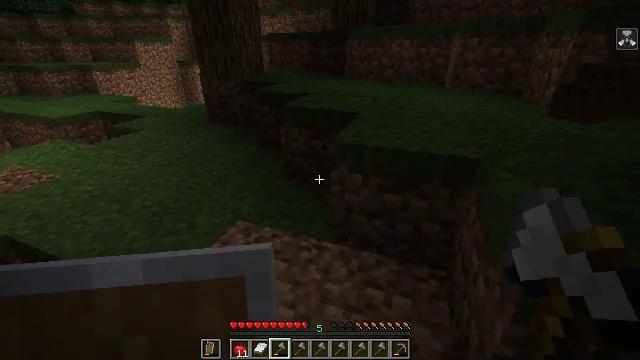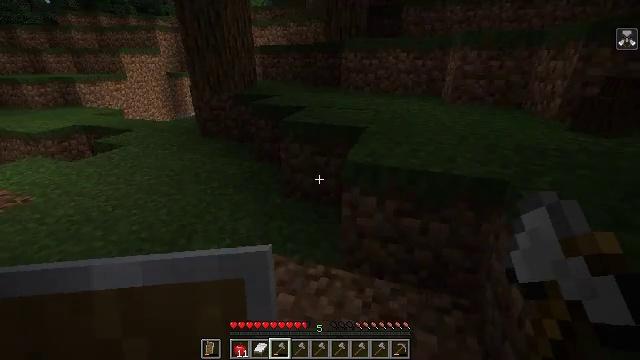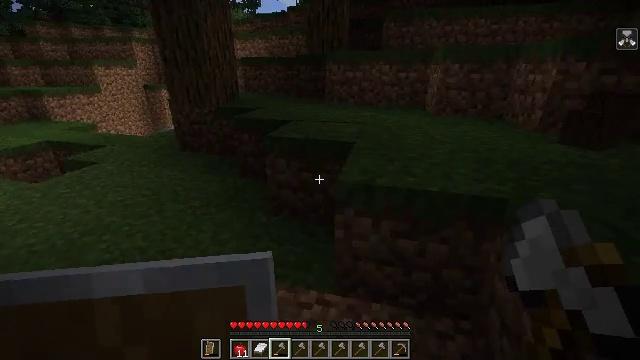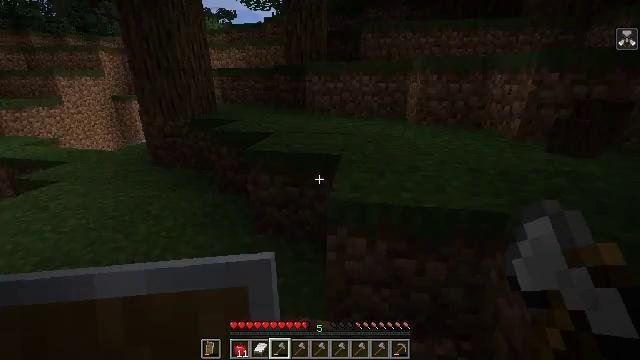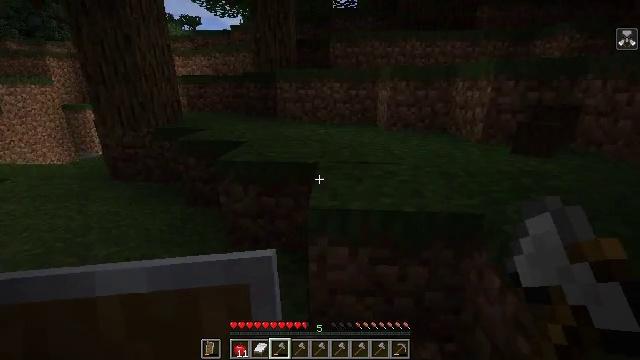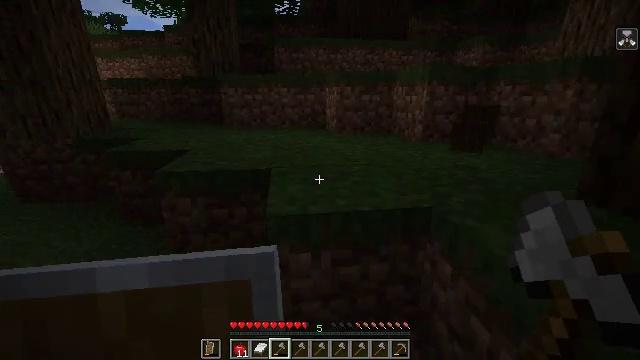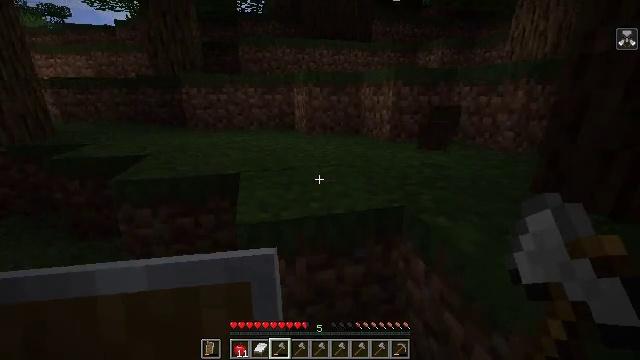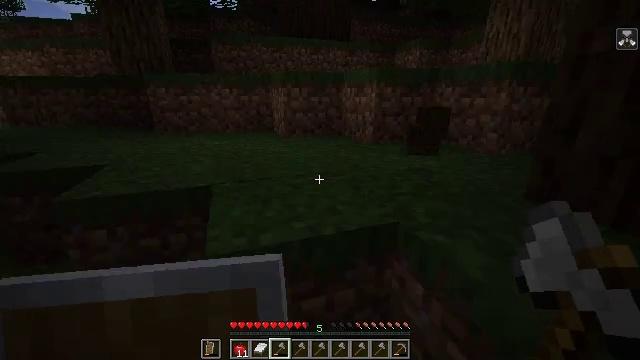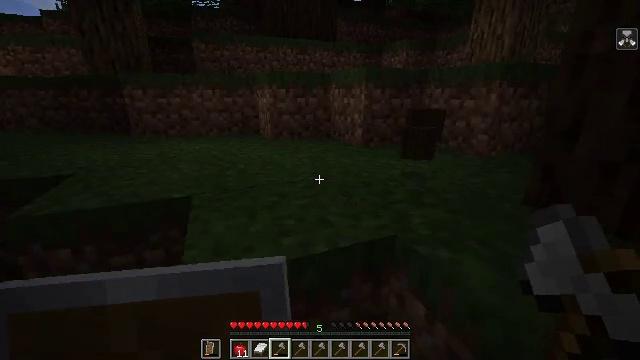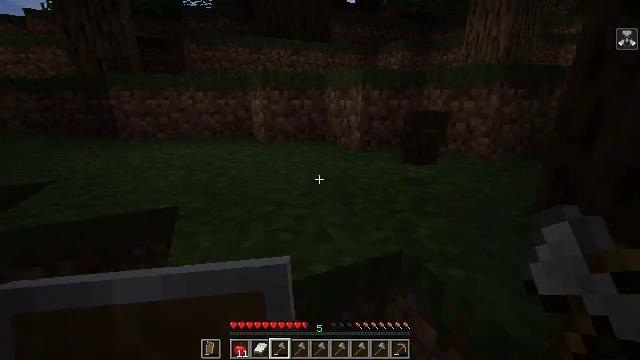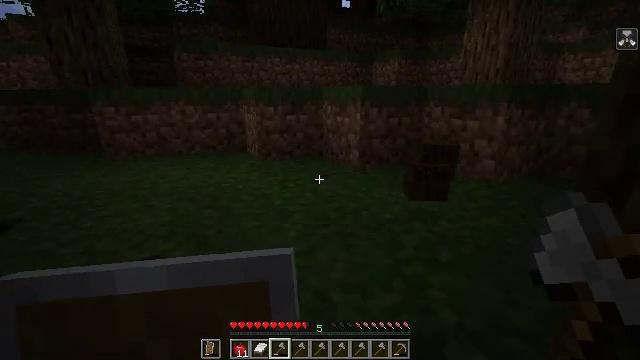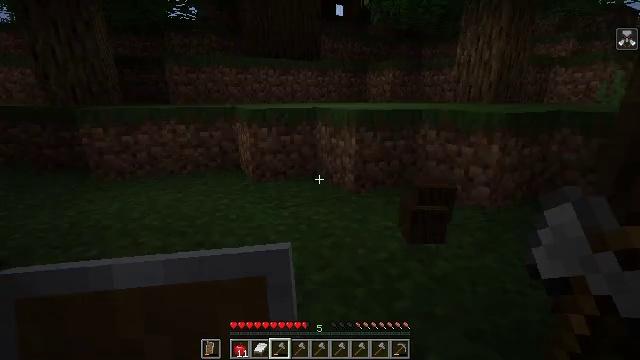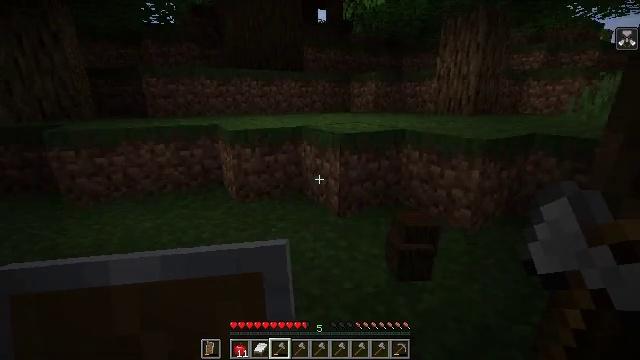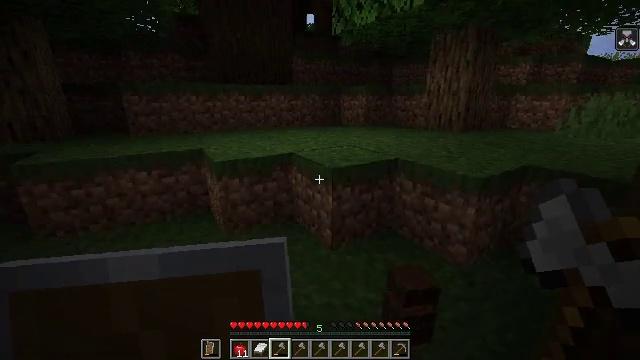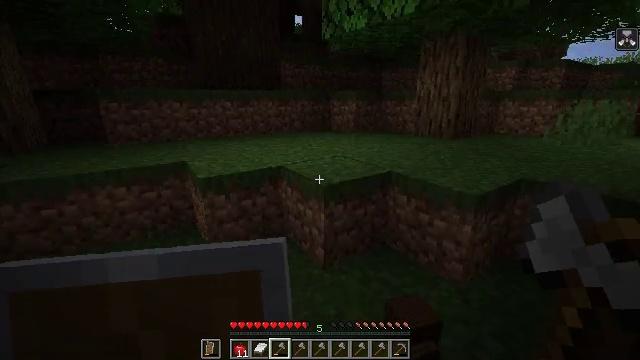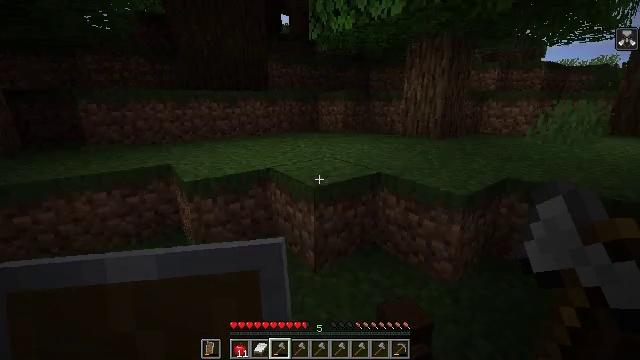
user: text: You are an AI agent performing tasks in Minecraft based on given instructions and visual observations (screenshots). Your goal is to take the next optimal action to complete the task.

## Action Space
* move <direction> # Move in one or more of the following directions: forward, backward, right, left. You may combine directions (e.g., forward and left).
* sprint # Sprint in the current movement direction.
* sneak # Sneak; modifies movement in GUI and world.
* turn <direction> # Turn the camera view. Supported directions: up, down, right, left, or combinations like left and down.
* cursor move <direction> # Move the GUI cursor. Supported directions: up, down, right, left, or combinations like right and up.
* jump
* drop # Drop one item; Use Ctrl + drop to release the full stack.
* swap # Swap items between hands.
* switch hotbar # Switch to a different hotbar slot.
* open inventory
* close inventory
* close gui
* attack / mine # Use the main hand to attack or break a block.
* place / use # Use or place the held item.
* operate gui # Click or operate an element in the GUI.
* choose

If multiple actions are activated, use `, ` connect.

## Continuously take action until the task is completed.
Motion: motion action
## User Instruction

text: Mine the dark oak log from a tree.
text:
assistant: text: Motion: move forward, turn right and up
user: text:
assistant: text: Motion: move forward, turn right and up
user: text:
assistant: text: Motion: turn right and up
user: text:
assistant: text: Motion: turn right and up
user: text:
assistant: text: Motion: turn right and up
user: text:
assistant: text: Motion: move forward, turn right
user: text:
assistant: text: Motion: move forward, turn right
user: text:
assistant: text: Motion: move forward, turn right
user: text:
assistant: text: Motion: move forward, turn right
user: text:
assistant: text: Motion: move forward, turn right, jump
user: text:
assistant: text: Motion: move forward, turn right, jump
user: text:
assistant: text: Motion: move forward, turn right, jump
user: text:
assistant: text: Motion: move forward, turn right, jump
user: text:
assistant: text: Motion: move forward, turn right, jump
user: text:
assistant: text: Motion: move forward, turn right
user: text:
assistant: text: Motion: move forward, turn right
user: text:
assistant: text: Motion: move forward, turn right
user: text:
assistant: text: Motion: move forward, turn right
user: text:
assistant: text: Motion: move forward, turn right and down
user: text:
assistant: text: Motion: turn right and down
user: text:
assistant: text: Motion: turn right and down
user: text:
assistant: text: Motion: turn right and down
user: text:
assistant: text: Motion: turn right and down
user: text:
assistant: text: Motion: turn right and down
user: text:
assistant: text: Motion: turn right and down
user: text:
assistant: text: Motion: turn right
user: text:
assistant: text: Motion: turn right and up
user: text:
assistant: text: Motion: turn up
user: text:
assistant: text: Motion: no_op
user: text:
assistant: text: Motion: turn right